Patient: sex M, age 52
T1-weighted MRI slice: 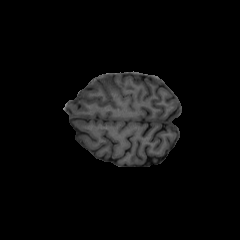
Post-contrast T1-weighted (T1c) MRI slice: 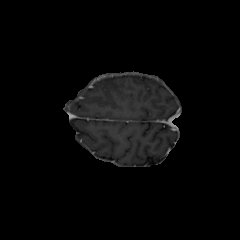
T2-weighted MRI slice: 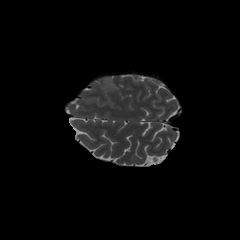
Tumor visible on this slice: yes
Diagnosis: Glioblastoma, IDH-wildtype
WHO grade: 4